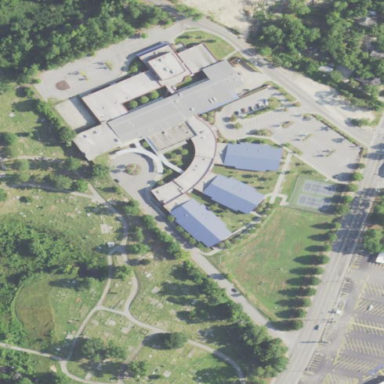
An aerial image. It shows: School.